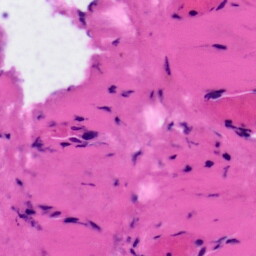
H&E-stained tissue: Tonsil